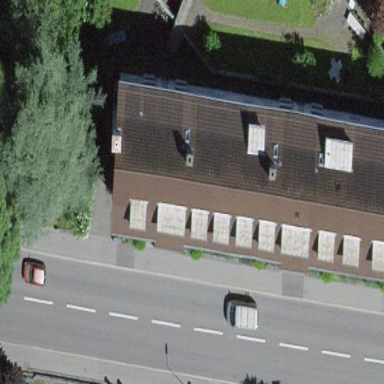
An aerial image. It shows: Gabled roof apartments building.